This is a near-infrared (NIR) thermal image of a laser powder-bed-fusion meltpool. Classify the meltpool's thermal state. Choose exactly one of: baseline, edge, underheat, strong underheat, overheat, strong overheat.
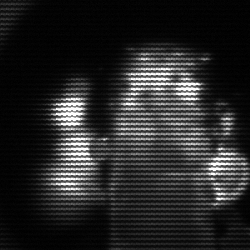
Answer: strong underheat